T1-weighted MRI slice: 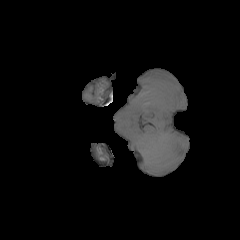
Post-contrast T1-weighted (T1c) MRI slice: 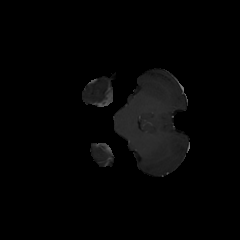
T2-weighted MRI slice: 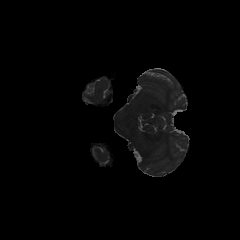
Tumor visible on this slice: no